Question: I want to do a 'GroupJoin' between two collections but based on some other predicate than equality. For example, if I have one collection with items, each containing a range property, I want to correlate each of them with items from another collection having some property with a value in that range.
Can this be accomplished with <URL> or any other 'LINQ' method?

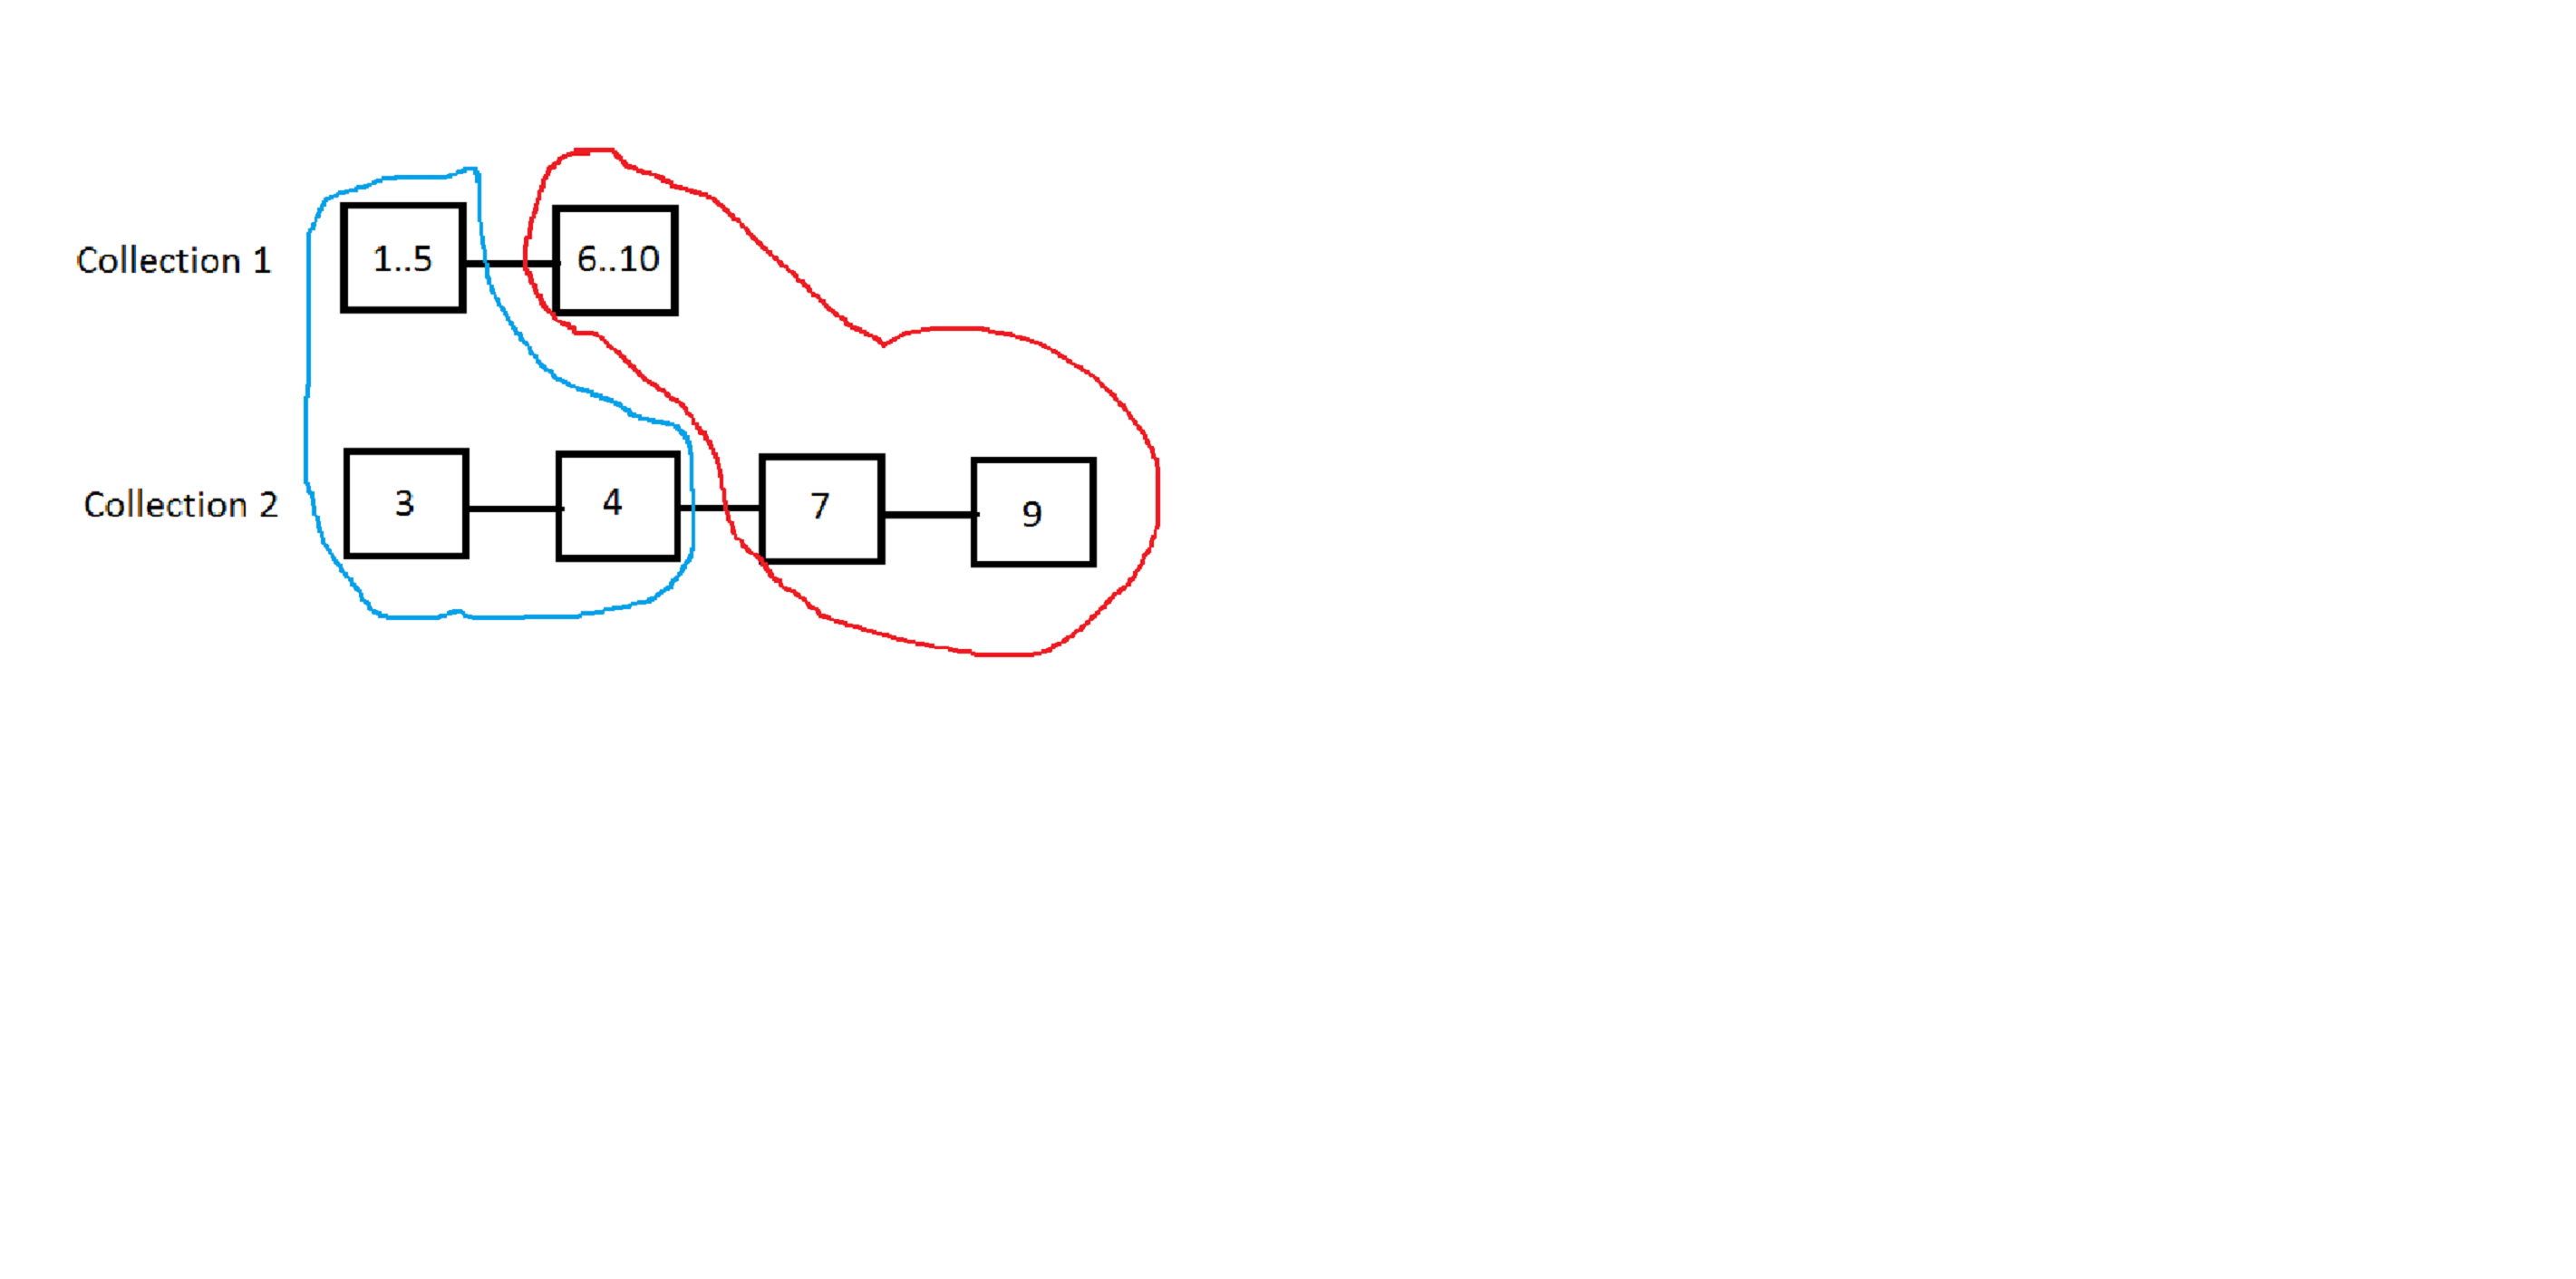
Answer: Assuming these are your datatypes:
'''
public class Range
{
public int Start { get; set; }
public int End { get; set; }
}
public class Item
{
public int Number { get; set; }
}
'''
This Linq expression will give you what you want (including overlapping ranges)
'''
var ranges = new Range[];
var items = new Item[];
// ...
var rangeGroups = ranges
.Select(r=> new {Range=r, Items=items.Where(i=> (r.Start <= i.Number) && (i.Number <= r.End))});
'''
'rangeGroups' will have 'Range' and 'Items' for each item.
### Check out this online demo - https://ideone.com/HQomfc